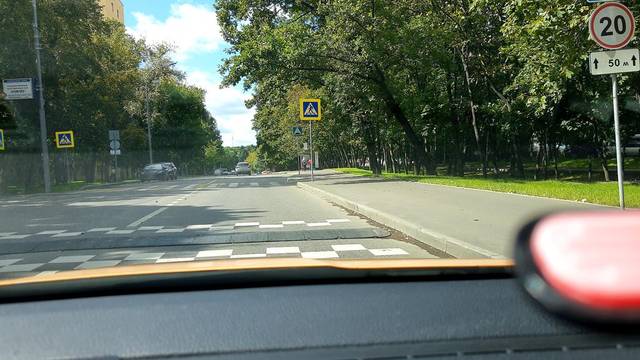
Region: Russia
Coordinates: 55.825, 37.565